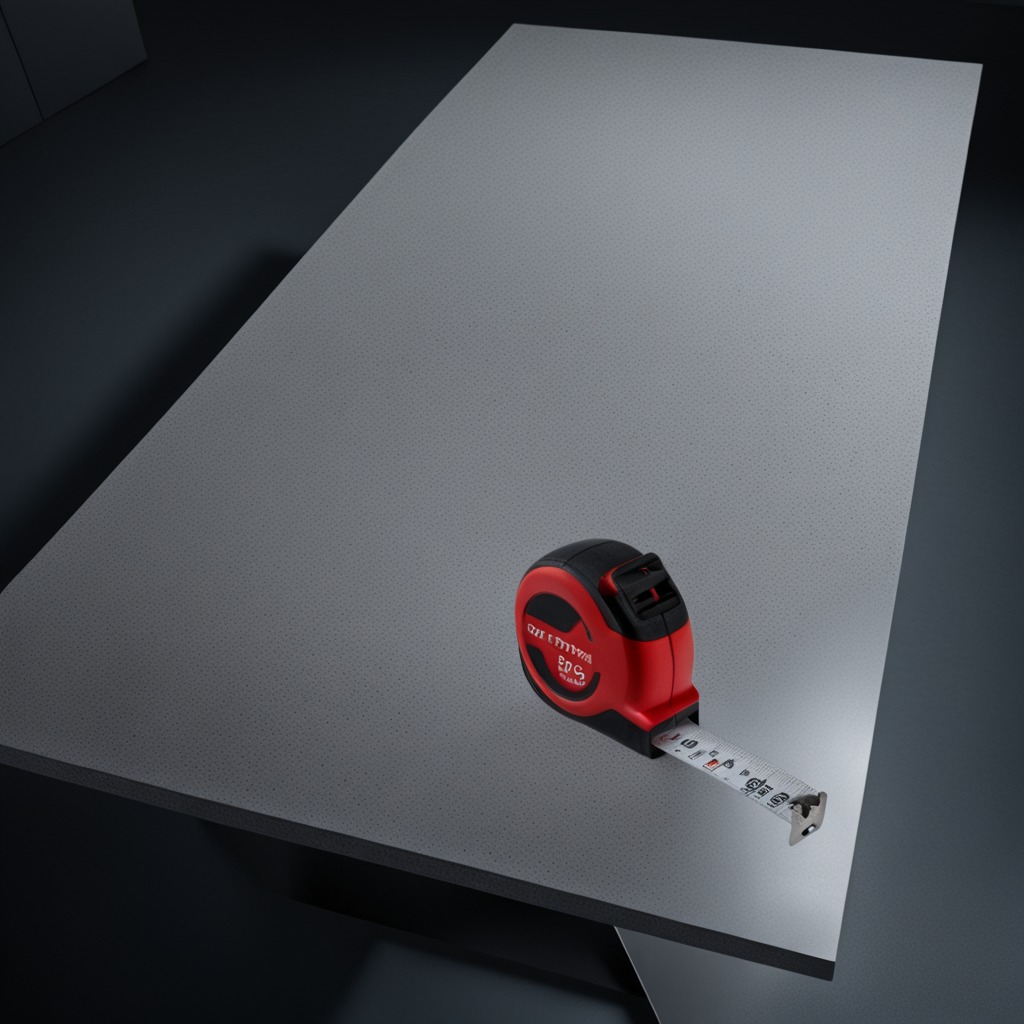
A measuring tape is lying on a clean granite table inside a workshop at night dim ambient light soft shadows worn but